Field crop: tomato
Growth stage: 1
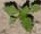
Species: solanum